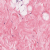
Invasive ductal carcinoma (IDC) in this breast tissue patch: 0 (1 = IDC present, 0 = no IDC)